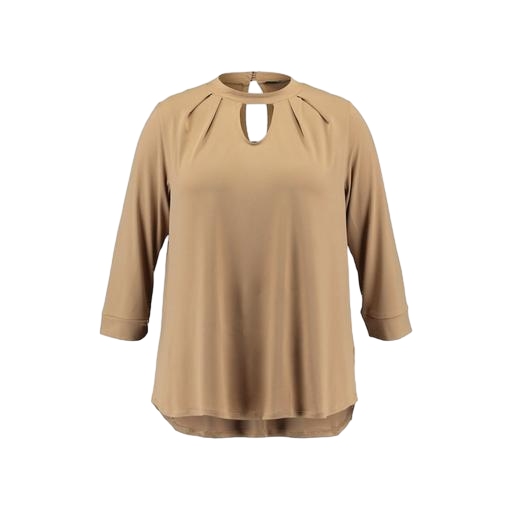
beige colored shirt, pleat-neck top, beige shirt, white background